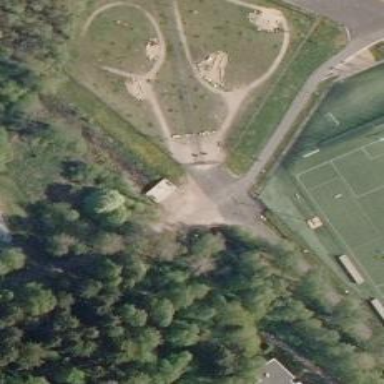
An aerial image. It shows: Cycleway.